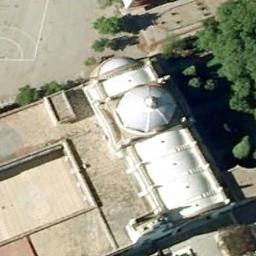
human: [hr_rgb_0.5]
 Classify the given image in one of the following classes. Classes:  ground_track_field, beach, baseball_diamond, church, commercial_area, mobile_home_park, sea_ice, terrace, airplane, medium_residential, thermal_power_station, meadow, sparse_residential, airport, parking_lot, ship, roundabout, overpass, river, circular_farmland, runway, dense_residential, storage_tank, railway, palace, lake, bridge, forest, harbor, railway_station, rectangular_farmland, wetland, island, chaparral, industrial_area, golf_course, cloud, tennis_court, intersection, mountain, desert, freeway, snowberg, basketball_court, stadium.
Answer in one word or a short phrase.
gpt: church